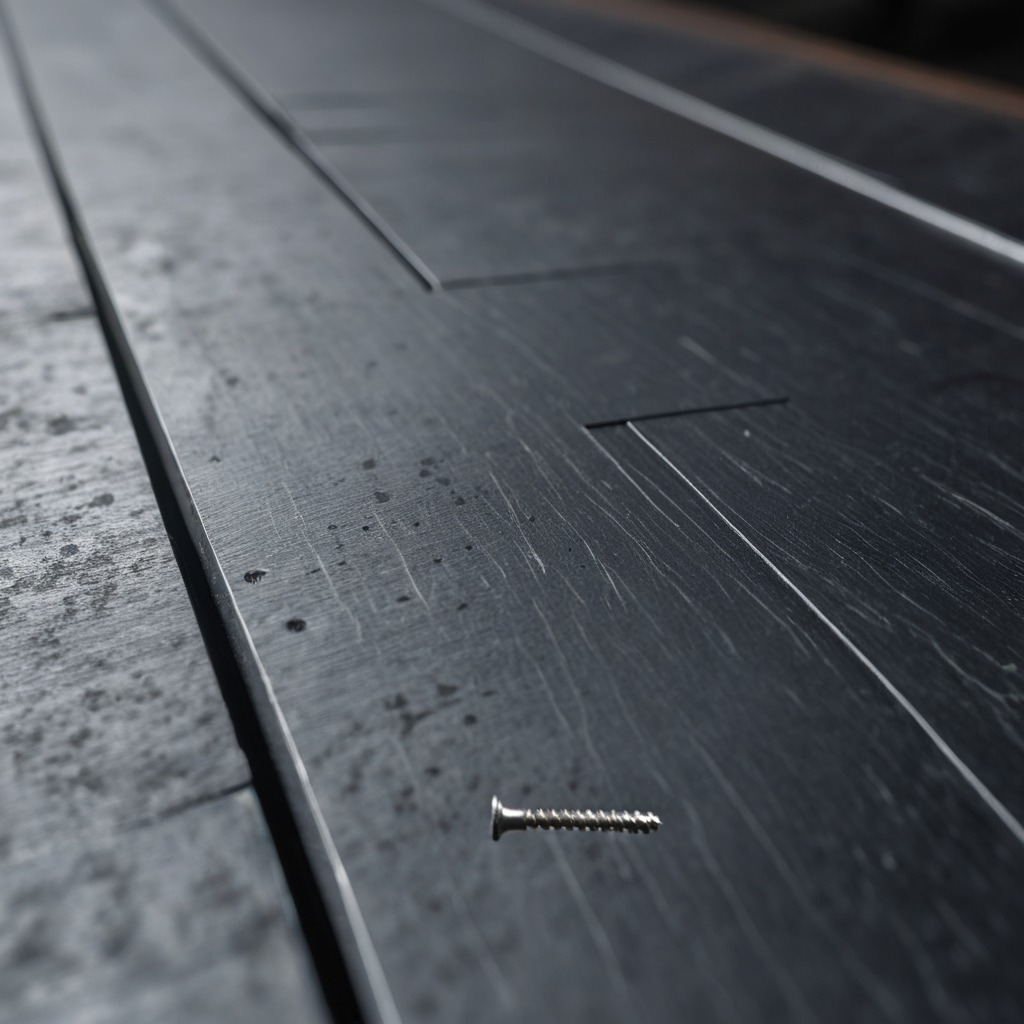
A metal screw is lying on the cold steel table in a mining workshop.